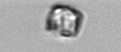
Label: Thalassiosira